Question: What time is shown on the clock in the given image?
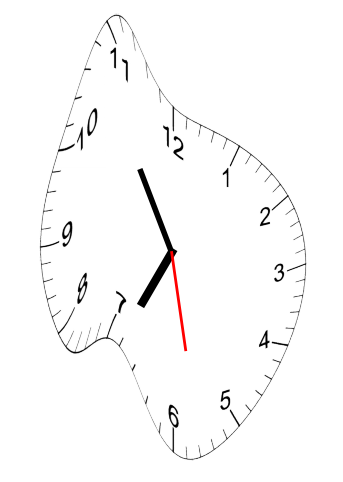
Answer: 06:54:28